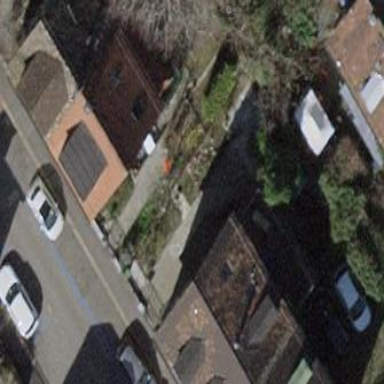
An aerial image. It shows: Semi-detached house.